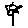
Label: flower